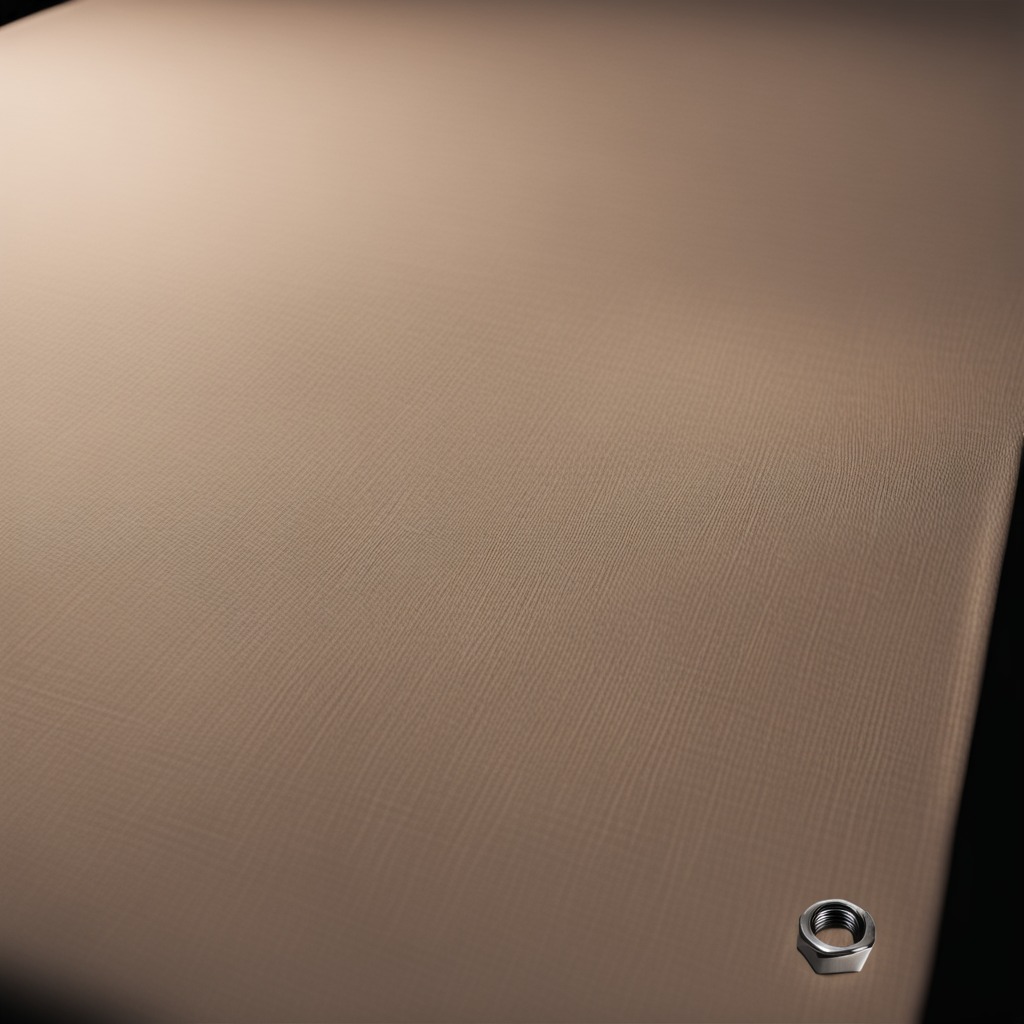
A metal nut lying on a wooden table.